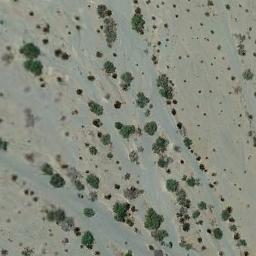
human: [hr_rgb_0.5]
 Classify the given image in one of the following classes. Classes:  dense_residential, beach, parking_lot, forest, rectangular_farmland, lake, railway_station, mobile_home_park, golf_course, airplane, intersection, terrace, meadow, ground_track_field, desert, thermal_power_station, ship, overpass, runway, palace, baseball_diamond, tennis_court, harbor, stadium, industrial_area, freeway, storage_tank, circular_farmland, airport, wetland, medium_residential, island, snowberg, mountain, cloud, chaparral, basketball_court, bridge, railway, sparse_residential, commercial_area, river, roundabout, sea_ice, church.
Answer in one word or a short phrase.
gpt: chaparral